Question: 1. Be places behind bottom layer place behind HTML text
2. Can you accurately find the coordinates specified HTML texts (perhaps identified with span ID) regardless the of browser zoom size, or line wrap

(please excuse the green squiggly underlines)
The highlighted text could obviously be set with 'background-color:'
The tricky part is connecting the highlighted text with arrows, I would think it might be able to be done with HTLM canvas, but I am open to any ideas.
Also nice little bonus would be the have highlighting/arrows appear on hover or maybe on off button.
PS a little background, the text is some simplified JCL (sort of scripting language for Mainframes) and the highlighted items are files. I am attempting to make it easier to trace the data flow through a job (script). This is pretty simple version but many jobs can be 100s of lines long with lot details that make it hard to trace the which steps related to each other. If there other ideas or tools to help trace the data flow in JCL let me know.
'''
//COBLPGM EXEC PGM=COBLPGM
//INPUT DD DSN=&&SORT,DISP=(OLD,DELETE)
//NACHA DD DSN=NODE.OPER.COBLPGM.OUT(+1)
//SORT2 EXEC PGM=SORT
//SORTIN DD DSN=NODE.OPER.COBLPGM.OUT(+1)
//SORTOUT DD DSN=&&SORT2,DISP=(,PASS)
//SYSIN DD DSN=NODE.OPER.PROCLIB(MEM)
//UNRELATE EXEC PGM=UNPGM
//INPUT DD DSN=NODE.OPER.UNRELATED.FILE
//REPORT DD DSN=&&REPORT
//TSTEMPT1 EXEC PGM=SPOPNCLO
//IN DD DSN=&&SORT2,DISP=(OLD,DELETE)
// IF TSTEMPT1.RC=0 THEN
//SORT3 EXEC PGM=SORT
//SORTIN DD DSN=NODE.OPER.COBLPGM.OUT(+1)
//SORTOUT DD DSN=&&SORT3,DISP=(,PASS),LRECL=141
//SYSIN DD DSN=NODE.OPER.CNTRLCDS(PARM)
// ENDIF
'''
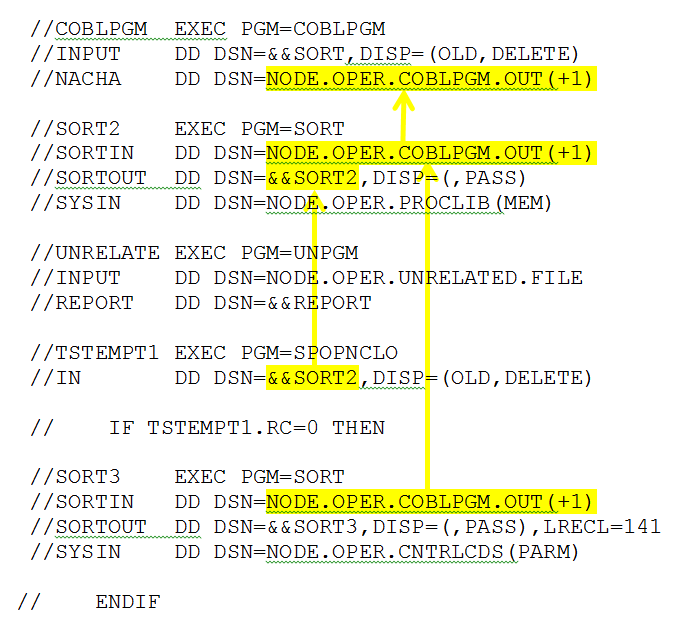
Answer: This is just a "conceptual" answer showing that you can track HTML to synchronize a canvas element.
The following code has the text itself in a '<pre>' tag in HTML. There is a canvas in the background set with fixed size. The canvas is updated on scrolling so the boxes are drawn relative to page (it should also be updated on resize, not shown).
As we can track the text you can see we would also be able to place any other graphics relative to it as well such as arrows and lines. I have not shown this here as I feel it would be too broad, but you should get the gist of it as it shows how to calculate the text line and char positions.
- '<pre>'- - - 'measureText()''<pre>'- -
The text is kept selectable with the canvas marking areas in the background.
Note that special chars in the text-line may throw off measureText (such as && in the example text). These chars must be encoded or replaced before measuring. Replacing is not a problem with a monospaced font such as in this case.
# Demo
'''
var pre = document.querySelector("pre"), // get pre ele,ent
rect = pre.getBoundingClientRect(), // get its absolute position
lines = pre.innerHTML.split("
"), // split text lines
count = lines.length, // count lines
lineH = rect.height / count, // line height
canvas = document.querySelector("canvas"), // setup canvas
ctx = canvas.getContext("2d");
canvas.width = window.innerWidth; // todo: update on resize
canvas.height = window.innerHeight;
ctx.font = "14px monospace"; // use same font in canvas as for pre
ctx.strokeStyle = "#d00";
ctx.translate(0.5, 0.5); // makes lines sharper for demo
window.onscroll = drawBoxes; // we need to track scrolling
drawBoxes();
function drawBoxes() { // render line boxes (y)
ctx.clearRect(0, 0, canvas.width, canvas.height);
for(var i = 0; i < count; i++) {
var w = ctx.measureText(lines[i]).width;
if (w) ctx.strokeRect(rect.left, rect.top + i * lineH - window.scrollY, w, lineH - 1);
showChars(lines[i], rect.top + i * lineH - window.scrollY, lineH);
}
}
function showChars(line, y, h) { // render char lines (x)
ctx.beginPath();
for(var i = 0, ch, x, s = ""; ch = line[i]; i++) {
s += ch;
x = ctx.measureText(s).width;
ctx.moveTo(x, y); ctx.lineTo(x, y + h - 1);
}
ctx.globalAlpha = 0.2;
ctx.stroke();
ctx.globalAlpha = 1;
}
'''
'''
canvas {position:fixed;left:0;top:0;z-index:-1}
pre {font:14px monospace}
'''
'''
<canvas></canvas>
<pre>//COBLPGM EXEC PGM=COBLPGM
//INPUT DD DSN=SORT,DISP=(OLD,DELETE)
//NACHA DD DSN=NODE.OPER.COBLPGM.OUT(+1)
//SORT2 EXEC PGM=SORT
//SORTIN DD DSN=NODE.OPER.COBLPGM.OUT(+1)
//SORTOUT DD DSN=SORT2,DISP=(,PASS)
//SYSIN DD DSN=NODE.OPER.PROCLIB(MEM)
//UNRELATE EXEC PGM=UNPGM
//INPUT DD DSN=NODE.OPER.UNRELATED.FILE
//REPORT DD DSN=REPORT
//TSTEMPT1 EXEC PGM=SPOPNCLO
//IN DD DSN=SORT2,DISP=(OLD,DELETE)
// IF TSTEMPT1.RC=0 THEN
//SORT3 EXEC PGM=SORT
//SORTIN DD DSN=NODE.OPER.COBLPGM.OUT(+1)
//SORTOUT DD DSN=SORT3,DISP=(,PASS),LRECL=141
//SYSIN DD DSN=NODE.OPER.CNTRLCDS(PARM)
// ENDIF</pre>
'''